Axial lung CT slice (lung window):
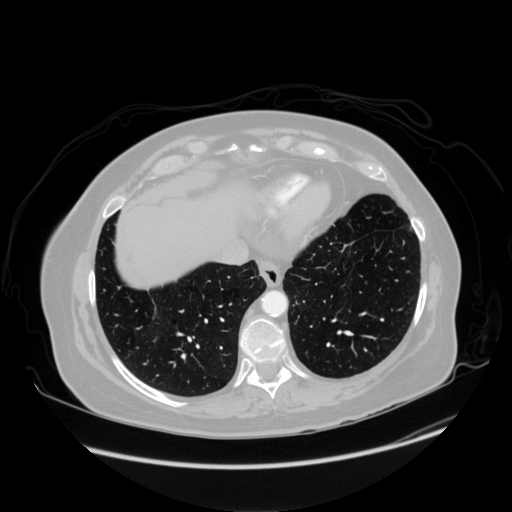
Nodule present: no